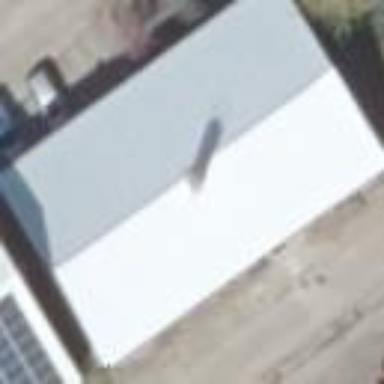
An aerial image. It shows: Gabled building.